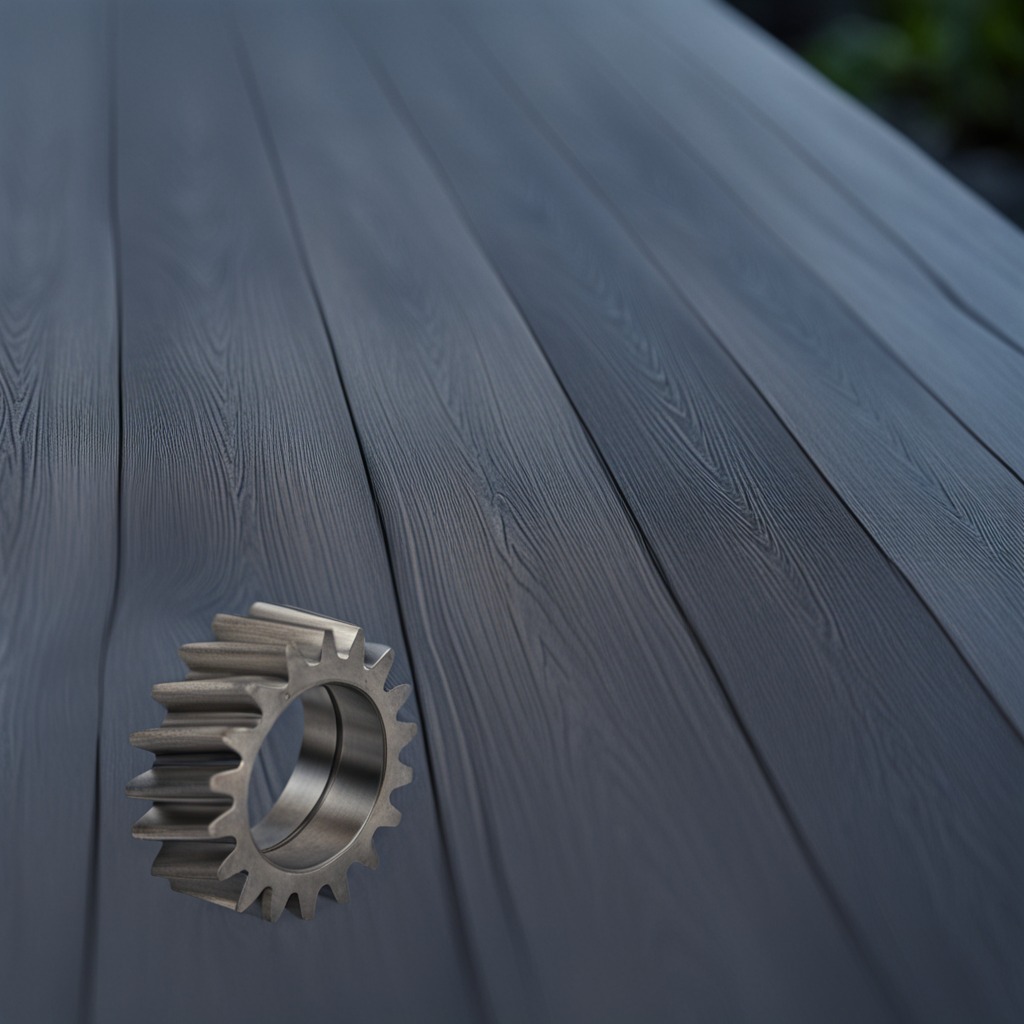
A steel gear with teeth is lying on the old table.